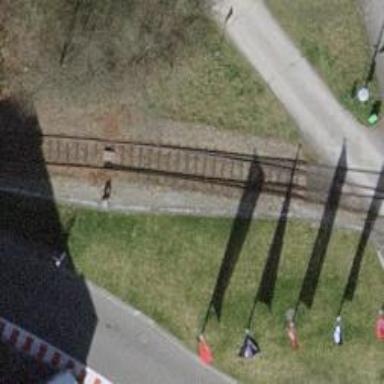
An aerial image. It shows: Railway switch.